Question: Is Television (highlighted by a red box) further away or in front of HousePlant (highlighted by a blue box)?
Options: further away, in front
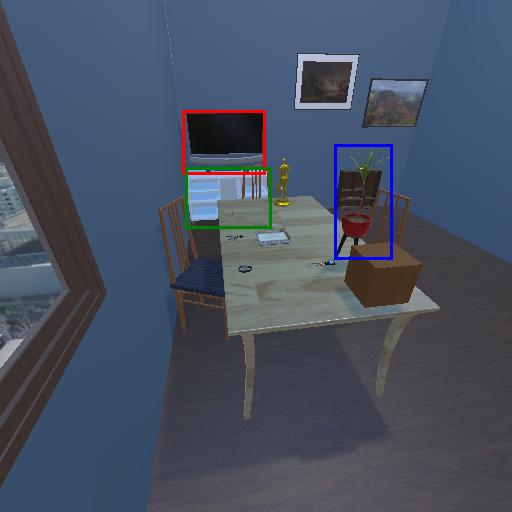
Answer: further away